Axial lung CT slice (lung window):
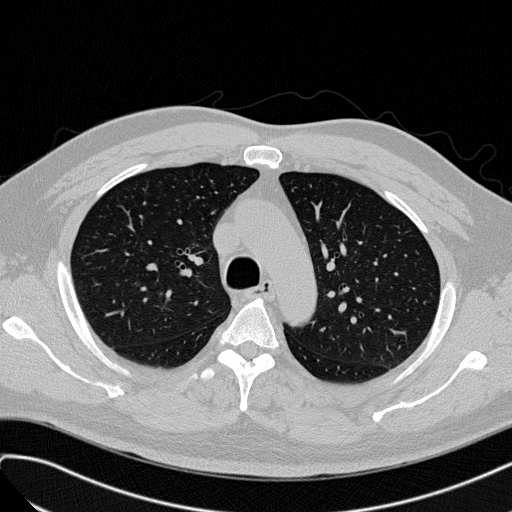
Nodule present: no